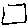
Label: square